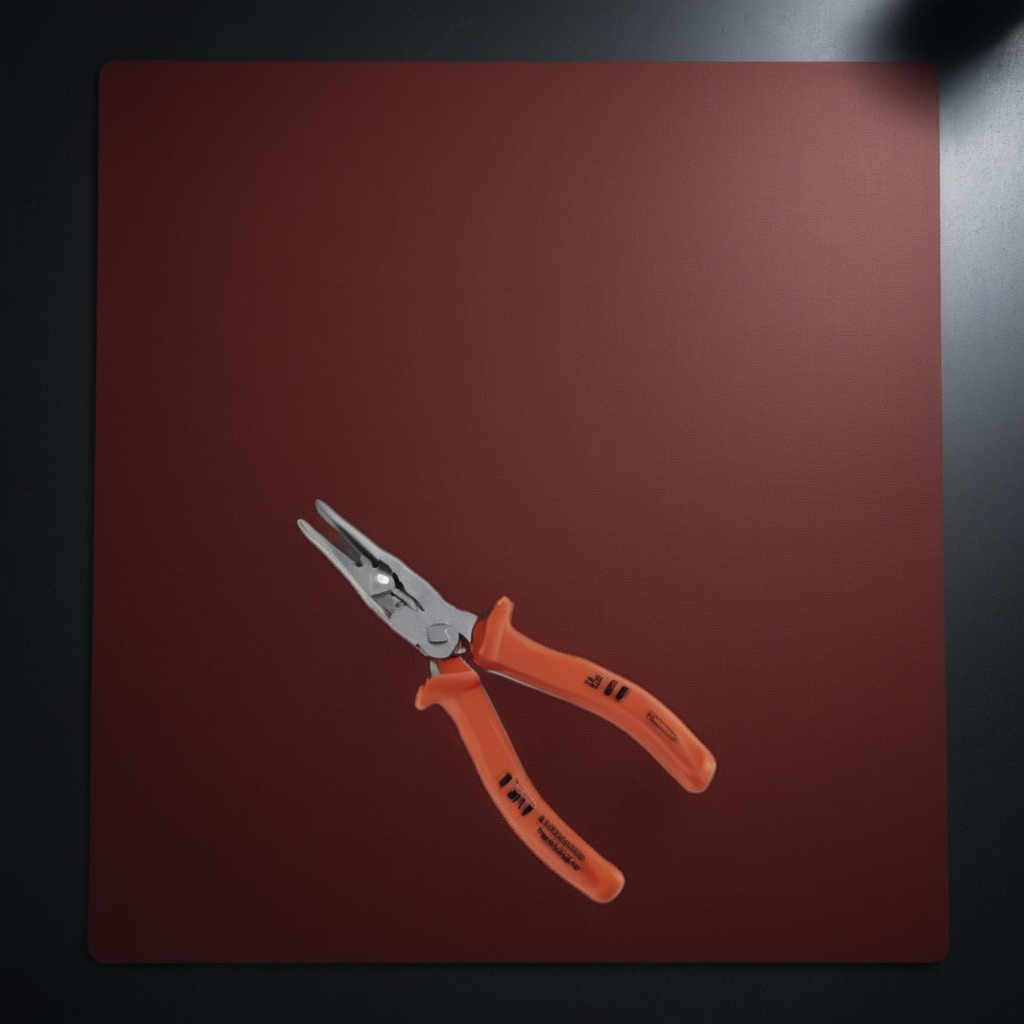
A plier is lying on a clean granite tabletop covered with a red rubber mat inside a workshop at night dim ambient light soft shadows worn but beneath the mat